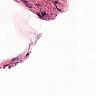
Metastatic tissue present: no